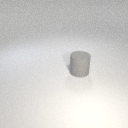
large gray rubber cylinder